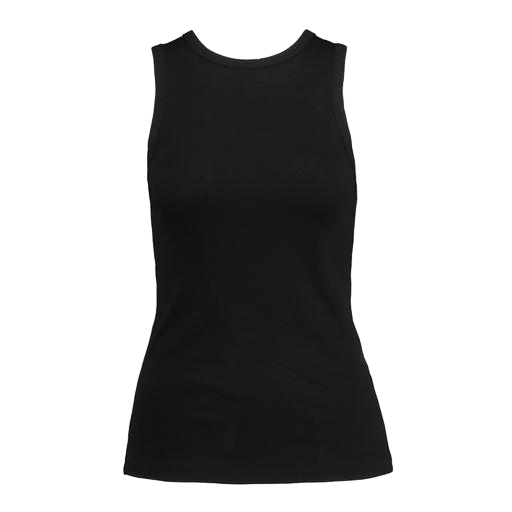
black slim tank, fitted black tank top, black fitted tank top, white background